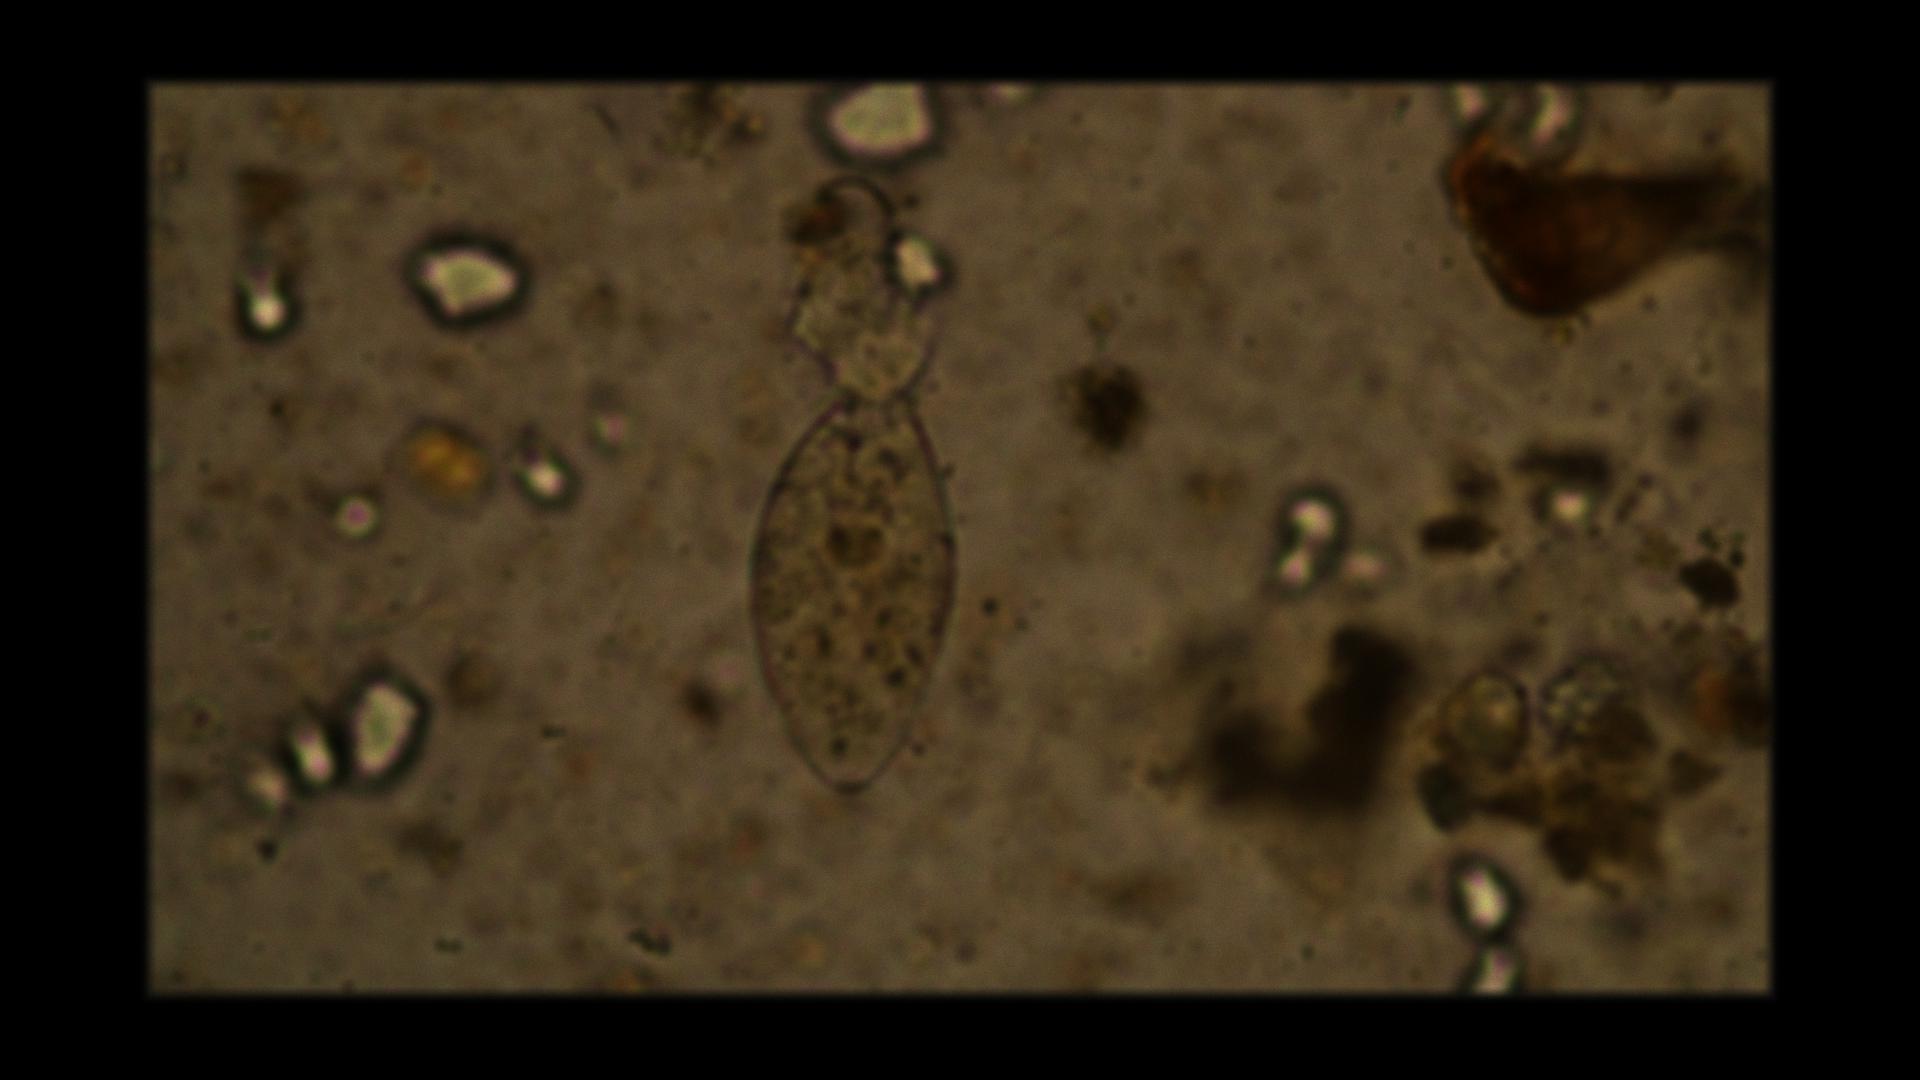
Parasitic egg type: Fasciolopsis buski